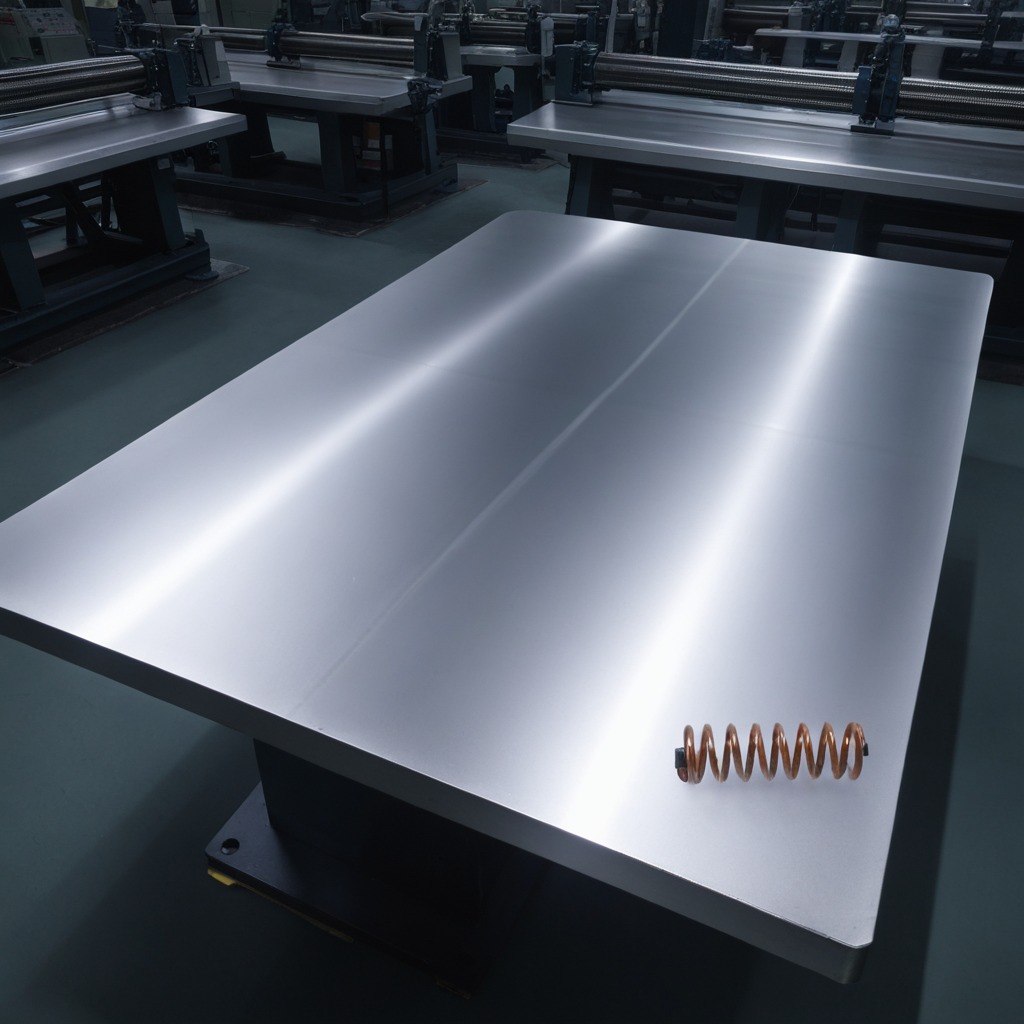
A coiled metal spring is lying on the tabletop.